Interaction volume radius: 10 \u00c5
Interaction volume height: 15 \u00c5
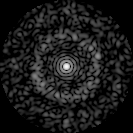
Disorder parameter: 0.8351